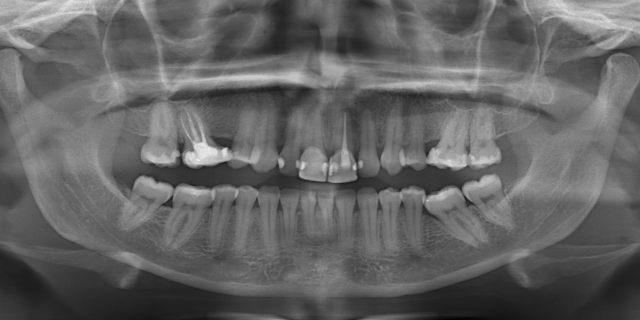
adult